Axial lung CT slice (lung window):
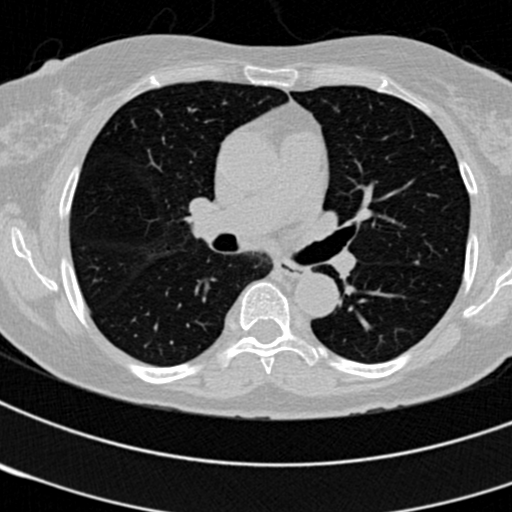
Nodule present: no